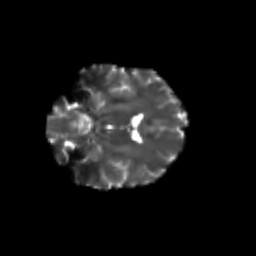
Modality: T2w
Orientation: coronal
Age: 28
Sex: female
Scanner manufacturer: siemens
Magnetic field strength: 3 T
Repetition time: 3.5 s
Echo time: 0.104 s